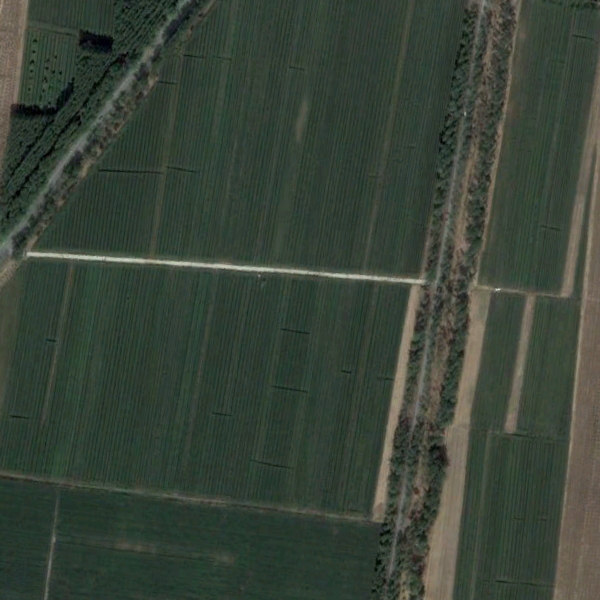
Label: Farmland